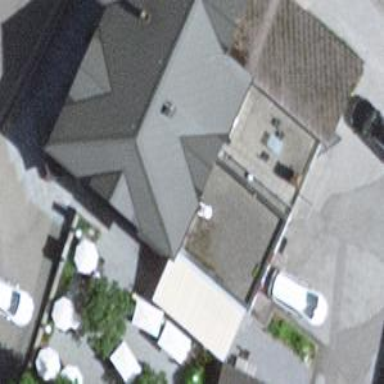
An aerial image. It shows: Restaurant.